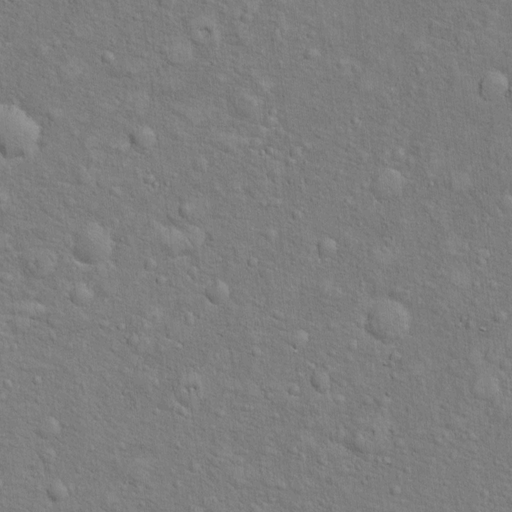
Classes present: Background